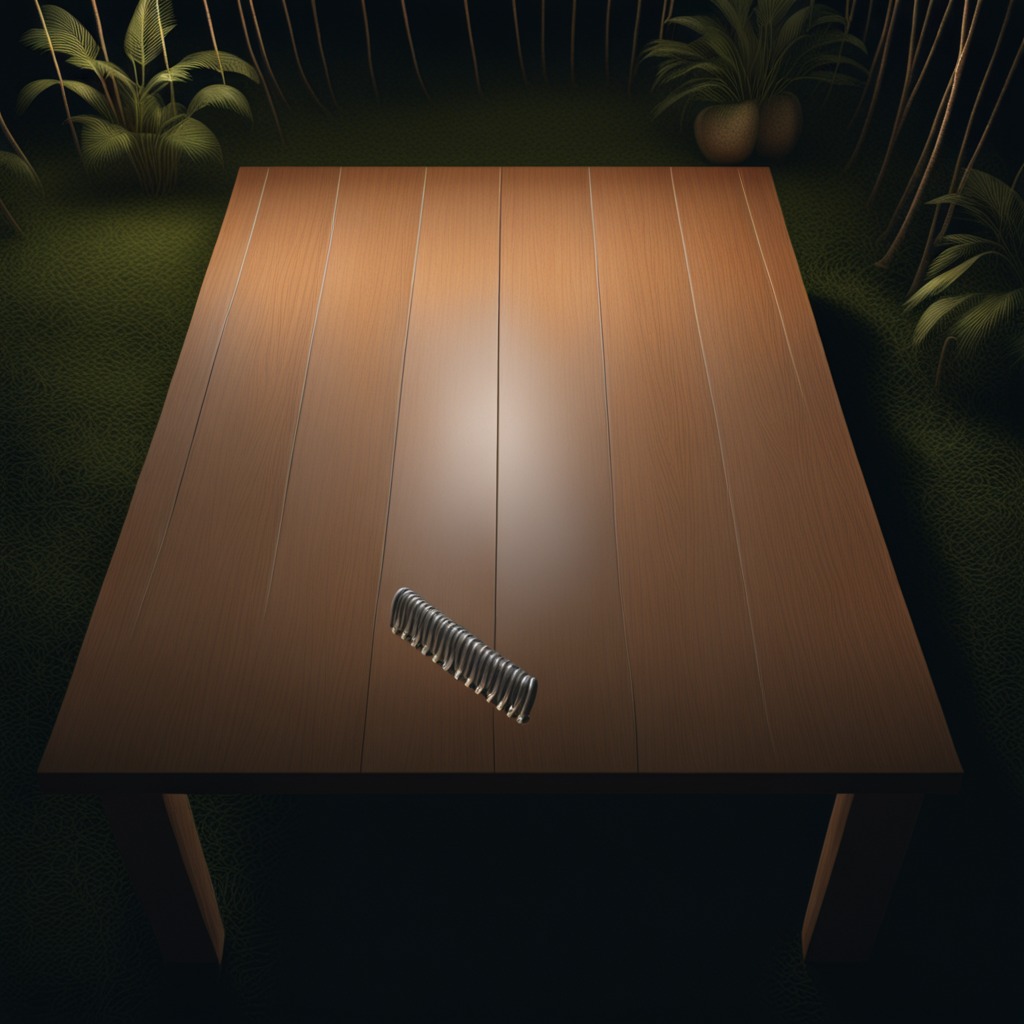
A coiled metal spring is lying on a wooden table inside a jungle field workshop tent at night.